Field crop: maize
Growth stage: 2
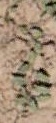
Species: convolvulus